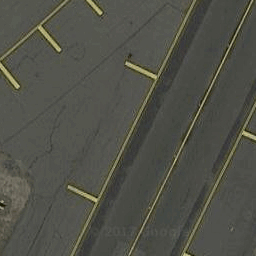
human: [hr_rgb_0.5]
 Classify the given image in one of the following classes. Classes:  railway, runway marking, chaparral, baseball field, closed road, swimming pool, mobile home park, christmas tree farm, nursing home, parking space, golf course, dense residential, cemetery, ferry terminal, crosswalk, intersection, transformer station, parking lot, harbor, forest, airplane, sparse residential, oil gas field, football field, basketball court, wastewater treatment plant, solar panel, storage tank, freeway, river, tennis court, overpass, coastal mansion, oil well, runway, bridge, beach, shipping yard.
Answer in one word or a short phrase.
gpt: runway marking